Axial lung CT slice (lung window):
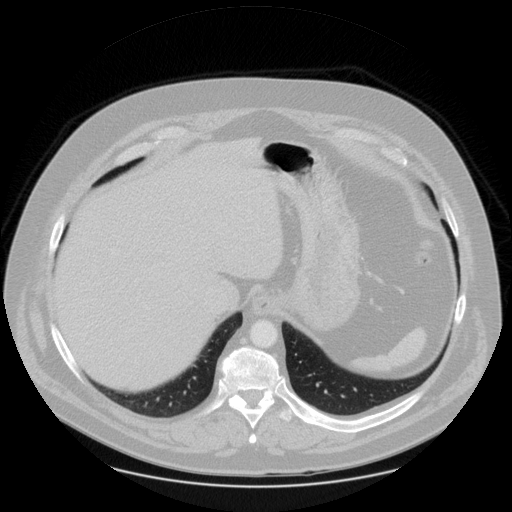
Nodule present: no